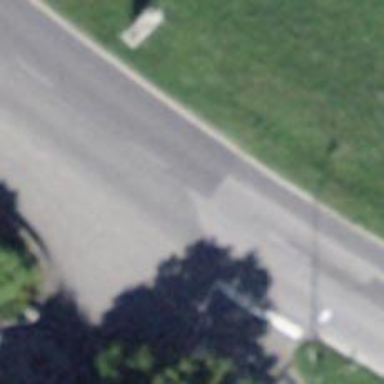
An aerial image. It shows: Secondary road with asphalt surface.